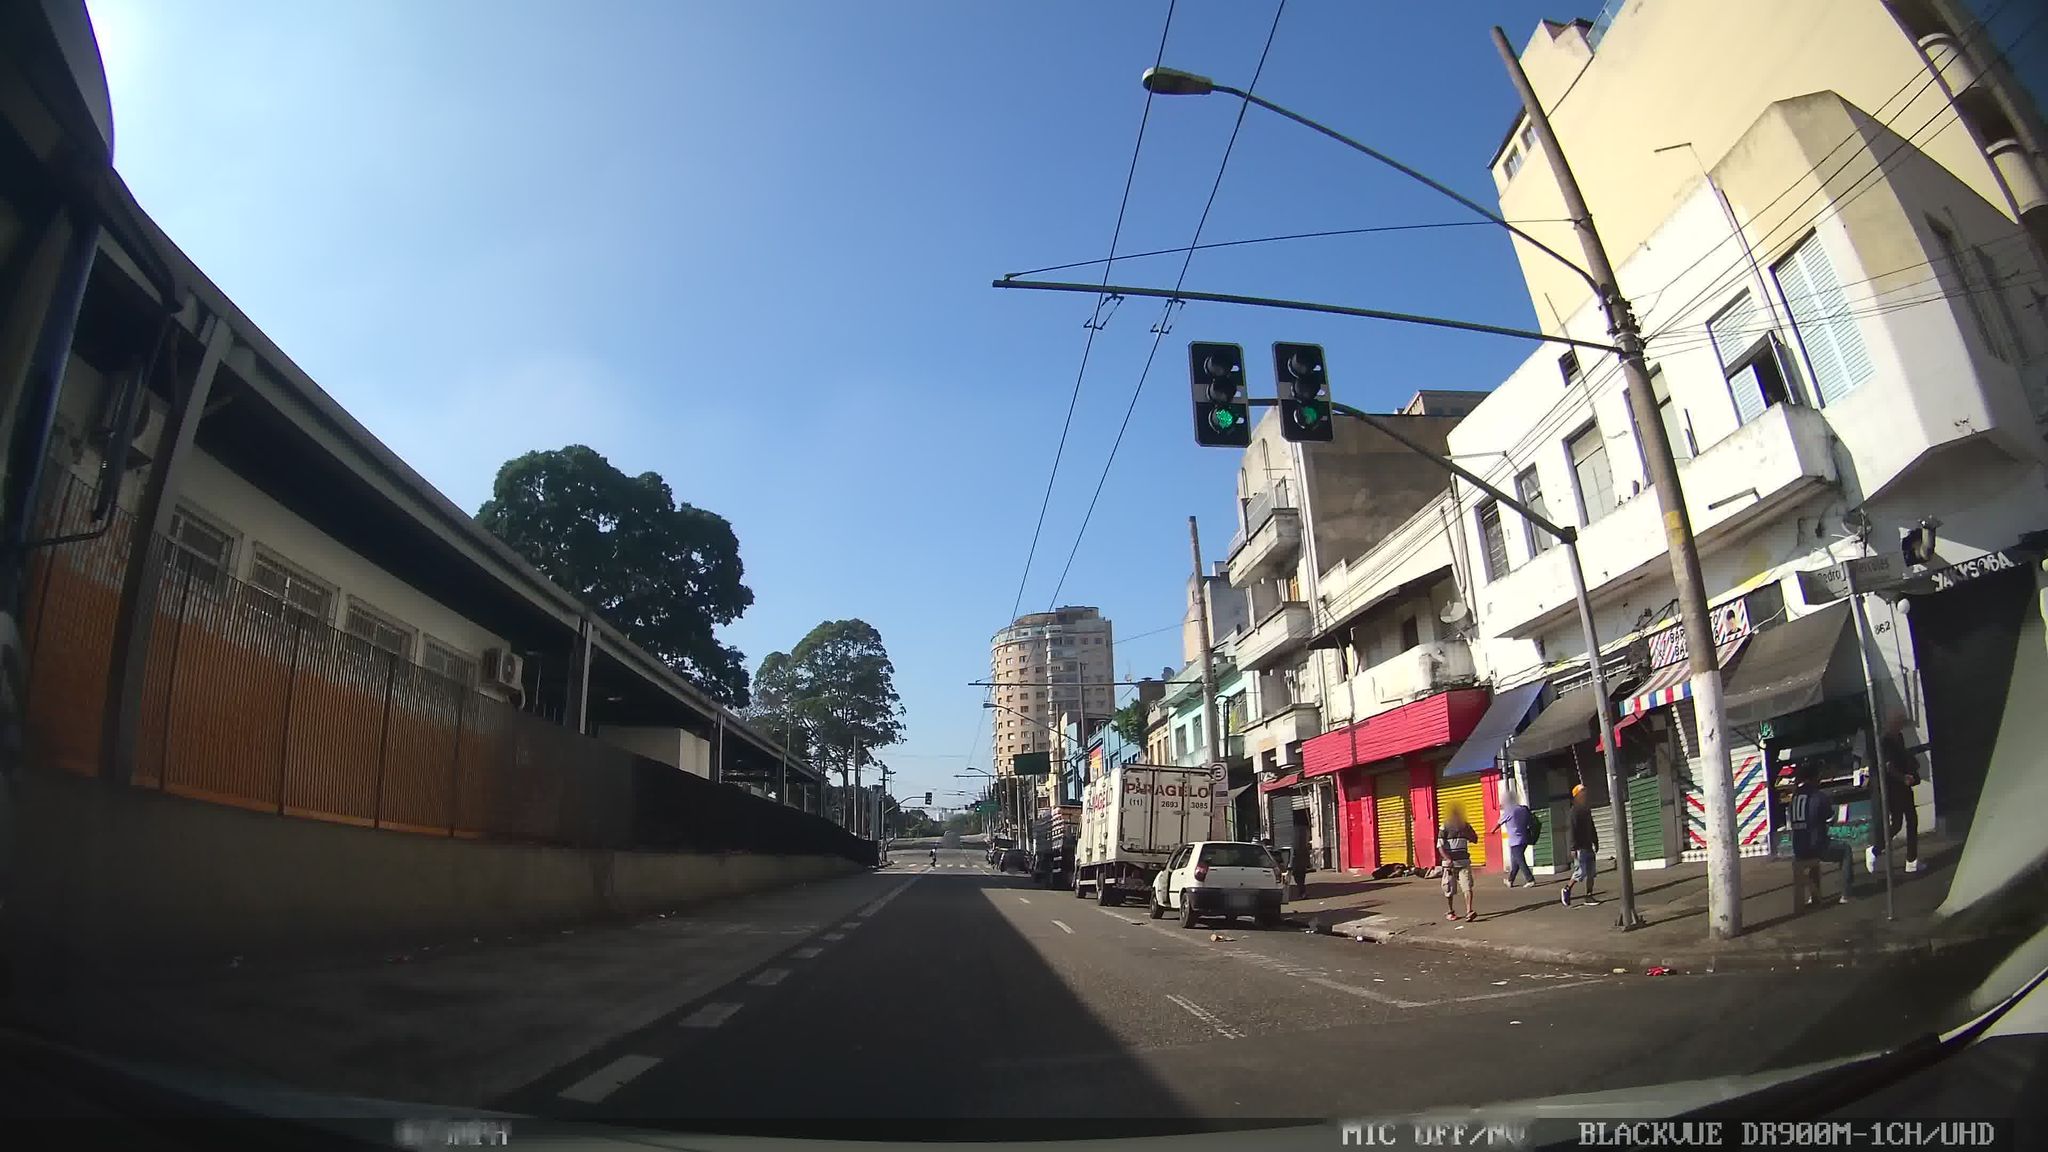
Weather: clear
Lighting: day
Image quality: good
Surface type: driving surface
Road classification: tertiary
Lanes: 3
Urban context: urban centre
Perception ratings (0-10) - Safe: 1.76, Lively: 6.69, Beautiful: 5.67, Boring: 5.3, Depressing: 6.5, Wealthy: 1.14